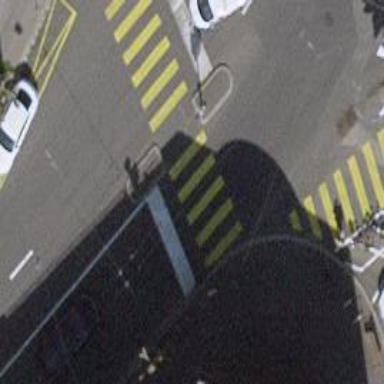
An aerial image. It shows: Road crossing with traffic signals and island.